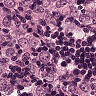
Metastatic tissue present: yes